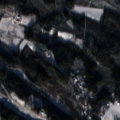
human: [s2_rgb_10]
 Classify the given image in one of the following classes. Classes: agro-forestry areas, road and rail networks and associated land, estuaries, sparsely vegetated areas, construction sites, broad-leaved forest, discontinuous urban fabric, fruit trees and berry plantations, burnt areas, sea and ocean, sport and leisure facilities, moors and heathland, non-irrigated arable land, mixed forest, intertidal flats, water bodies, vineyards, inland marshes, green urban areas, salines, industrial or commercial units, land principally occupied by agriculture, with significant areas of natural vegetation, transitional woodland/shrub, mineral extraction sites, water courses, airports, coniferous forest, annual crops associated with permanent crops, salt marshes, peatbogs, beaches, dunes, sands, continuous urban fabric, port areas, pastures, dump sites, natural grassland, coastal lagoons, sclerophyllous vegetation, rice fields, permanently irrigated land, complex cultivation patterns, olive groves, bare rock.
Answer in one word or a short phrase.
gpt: land principally occupied by agriculture, with significant areas of natural vegetation, coniferous forest, mixed forest, transitional woodland/shrub